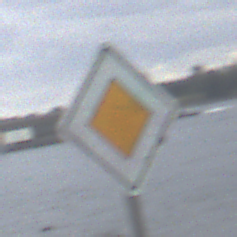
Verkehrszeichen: Vorfahrtsstrasse
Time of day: Midday
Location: Outdoor (Suburban)
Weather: Overcast
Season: NotSpecified
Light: Natural